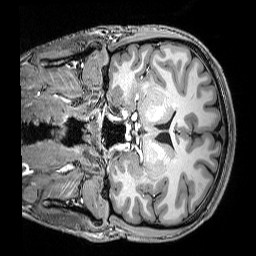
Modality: T1w
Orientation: coronal
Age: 26
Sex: male
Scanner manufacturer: siemens
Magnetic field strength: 3 T
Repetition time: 2.5 s
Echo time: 0.00343 s